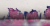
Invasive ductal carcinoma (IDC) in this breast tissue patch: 0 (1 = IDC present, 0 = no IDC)